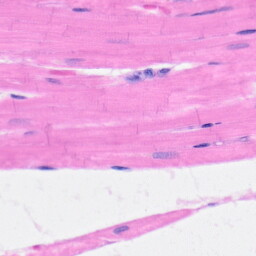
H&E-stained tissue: Heart